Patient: sex M, age 43
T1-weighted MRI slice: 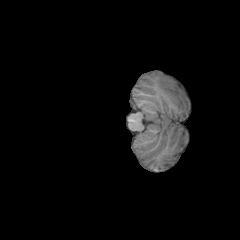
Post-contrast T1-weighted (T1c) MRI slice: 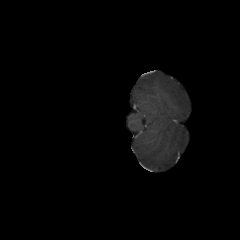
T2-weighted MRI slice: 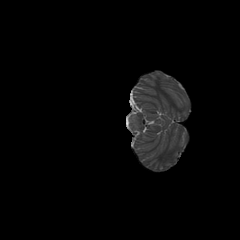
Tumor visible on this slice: no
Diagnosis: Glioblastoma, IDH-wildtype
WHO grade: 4